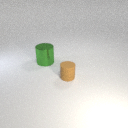
large green metal cylinder behind small brown rubber cylinder